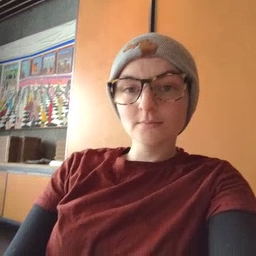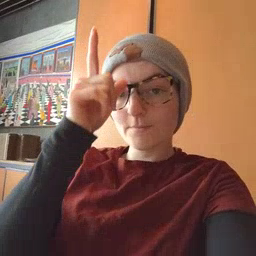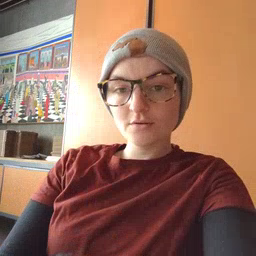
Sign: brother